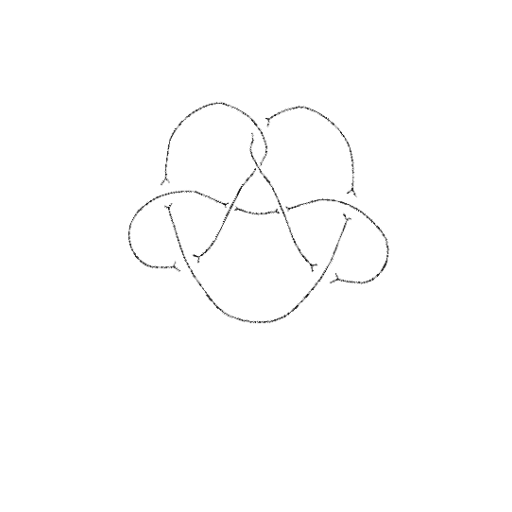
Crossing number: 8